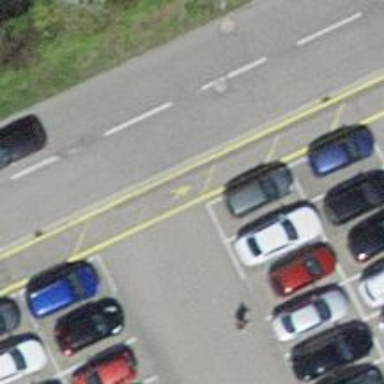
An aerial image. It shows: Parking aisle designated as service road.